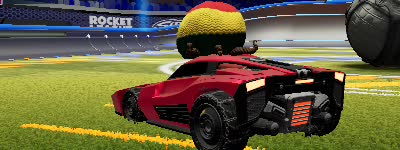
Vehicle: breakout